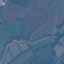
Land use / land cover: Pasture